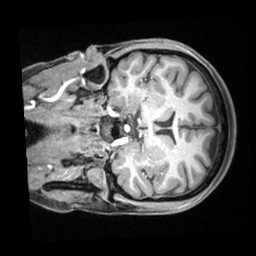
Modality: T1w
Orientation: coronal
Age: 27
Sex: female
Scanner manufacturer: siemens
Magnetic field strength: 3 T
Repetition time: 1.68 s
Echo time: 0.00188 s